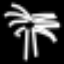
Label: palm tree